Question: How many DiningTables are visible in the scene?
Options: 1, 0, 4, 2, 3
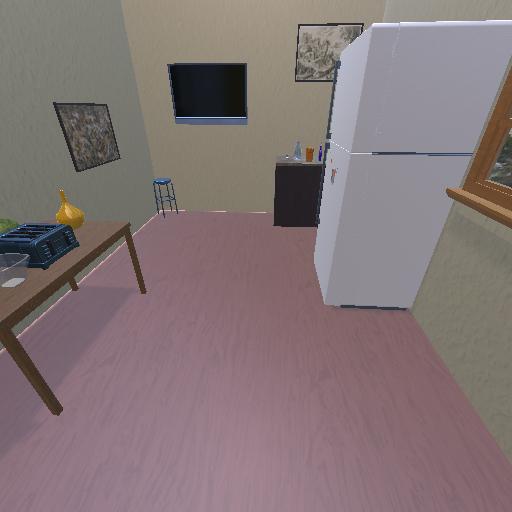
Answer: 1